Question: I have been trying for two days to modify the frame of a 'UILabel', which
is ridiculous... The 'UILabel' is an IBOutlet, but that is not the reason
why it's not working: I tried to create a 'UILabel' programatically and
it still didn't work. Here is how I do it:
'''
self.descriptionLabel.text = description;
self.descriptionLabel.lineBreakMode = NSLineBreakByWordWrapping;
CGSize textSize = [self.descriptionLabel.text sizeWithFont:[UIFont systemFontOfSize:12.0]
constrainedToSize:CGSizeMake(self.descriptionLabel.frame.size.width, FLT_MAX)
lineBreakMode:self.descriptionLabel.lineBreakMode];
CGFloat frameHeight = textSize.height;
CGRect frame = self.descriptionLabel.frame;
frame.size.height = frameHeight;
self.descriptionLabel.frame = frame;
CGRect bounds = self.descriptionLabel.frame;
bounds.origin.x = self.descriptionLabel.frame.origin.x + 10.0;
bounds.size.width = self.descriptionLabel.frame.size.width - 20.0;
self.descriptionLabel.bounds = bounds;
self.descriptionLabel.numberOfLines = 0;
'''
I already asked on IRC and they told me that there is no reason why the
frame would not be changed...
I also tried to create a frame with 'CGRectMake' and give it arbitrary
value but that didn't do the trick either..
Does anyone know what might be the problem please?
I logged the frame before and after, and I got odd results:
'''
Before: 0.000000 0.000000 0.000000 0.000000
After: 0.000000 0.000000 0.000000 <PHONE>
'''
The height after I set the frame is the only value that makes sense (I have a lot of text in the label on purpose).
I changed the code as follows, the log says that the frame
changed but on the simulator it didn't change; I proved it by adding red
borders to the layer of the 'UILabel'.
'''
self.descriptionLabel.text = description;
self.descriptionLabel.lineBreakMode = NSLineBreakByWordWrapping;
CGSize textSize = [self.descriptionLabel.text sizeWithFont:[UIFont systemFontOfSize:12.0]
constrainedToSize:CGSizeMake(self.view.frame.size.width, FLT_MAX)
lineBreakMode:self.descriptionLabel.lineBreakMode];
CGFloat frameHeight = textSize.height;
CGRect frame = CGRectMake(0.0, 300.0, self.view.frame.size.width, frameHeight);
self.descriptionLabel.frame = frame;
DDLogInfo(@"After: %f %f %f %f", self.descriptionLabel.frame.origin.x, self.descriptionLabel.frame.origin.y, self.descriptionLabel.frame.size.width, self.descriptionLabel.frame.size.height);
// After: 0.000000 300.000000 320.000000 585.000000
self.descriptionLabel.numberOfLines = 0;
self.descriptionLabel.layer.borderColor = [UIColor redColor].CGColor;
self.descriptionLabel.layer.borderWidth = 2;
'''

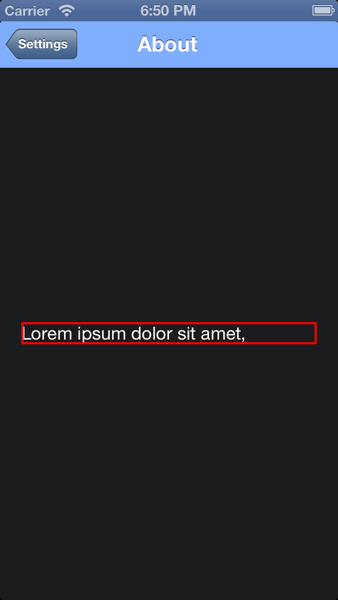
Answer: If you're using auto layout, you shouldn't be doing any setting of frames -- either turn off auto layout, or use constraints to change the size of your label. The easiest way to do this is to give your label a height constraint (and width too, if you want a constant width) in IB, and make an IBOutlet to it. Then, in code, change the constant value of that constraint based on the value you get from sizeWithFont:constrainedToSize:lineBreakMode:.